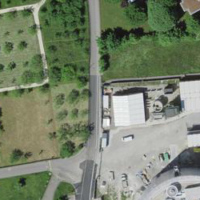
EUNIS habitat code: 53
Species observed at this site:
Lepidium densiflorum
Geranium pyrenaicum
Phaneroptera nana